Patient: sex M, age 62
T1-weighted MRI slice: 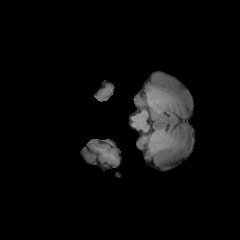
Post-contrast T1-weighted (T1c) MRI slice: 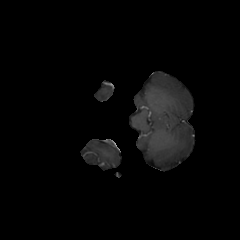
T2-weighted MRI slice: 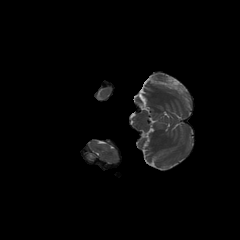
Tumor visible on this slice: no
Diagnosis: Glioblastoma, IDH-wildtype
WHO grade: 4